Question: I wanted to design a view controller similar to this from the navigation controller class refference. I included the image below I'm new to iOS but wan't to stick to system firndly approaches

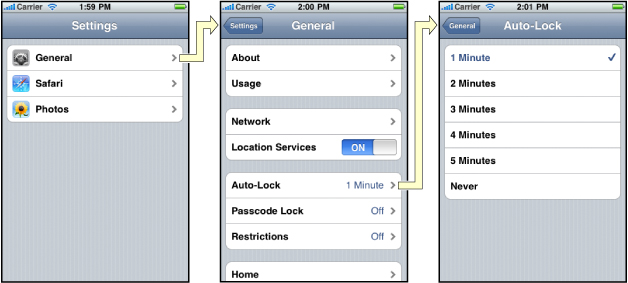
Answer: It is 'UITableview' with the style 'UITableViewStyleGrouped'
Check this link
<URL>
<URL>